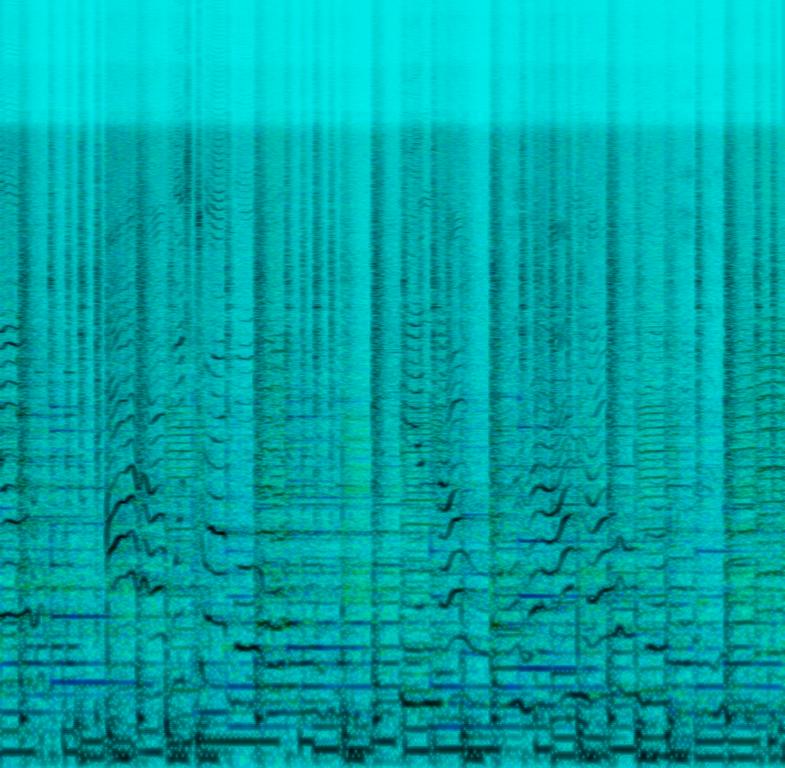
The Blues/Pop song features groovy hi hats, punchy snare and kick hits, tinny snare rolls in-between snare hits, addictive brass melody and smooth bass at the very end of the loop. It sounds a bit repetitive, but still addictive and energetic.